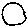
Label: circle